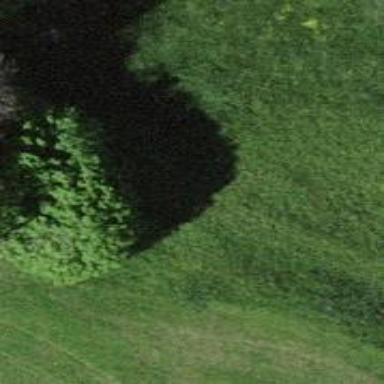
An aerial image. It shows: Hedge acting as barrier.